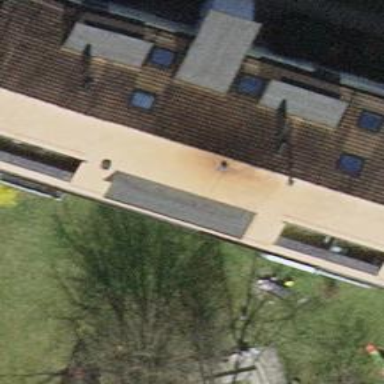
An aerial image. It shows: Apartment building with tile roof.